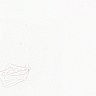
Metastatic tissue present: no